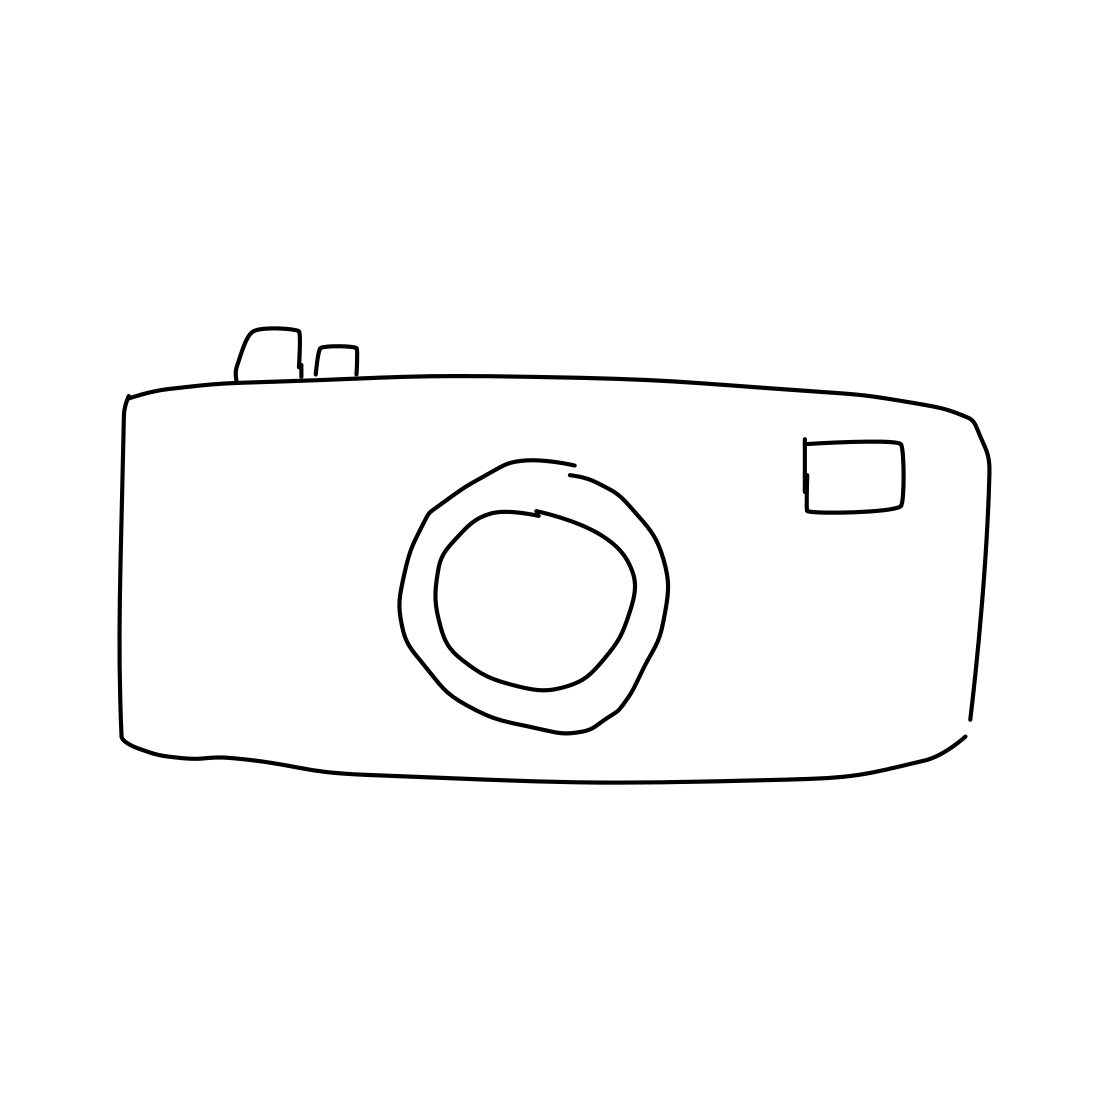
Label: camera